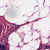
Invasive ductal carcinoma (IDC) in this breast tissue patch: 1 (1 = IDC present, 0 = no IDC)